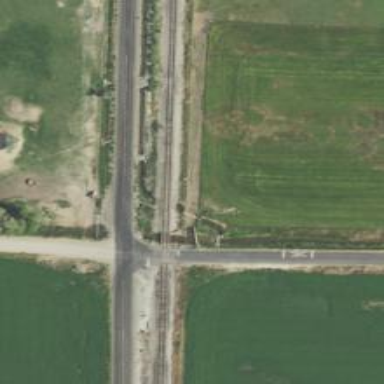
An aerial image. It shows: Level crossing along the railway.